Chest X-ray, AP view. Patient: 56 years old, sex M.
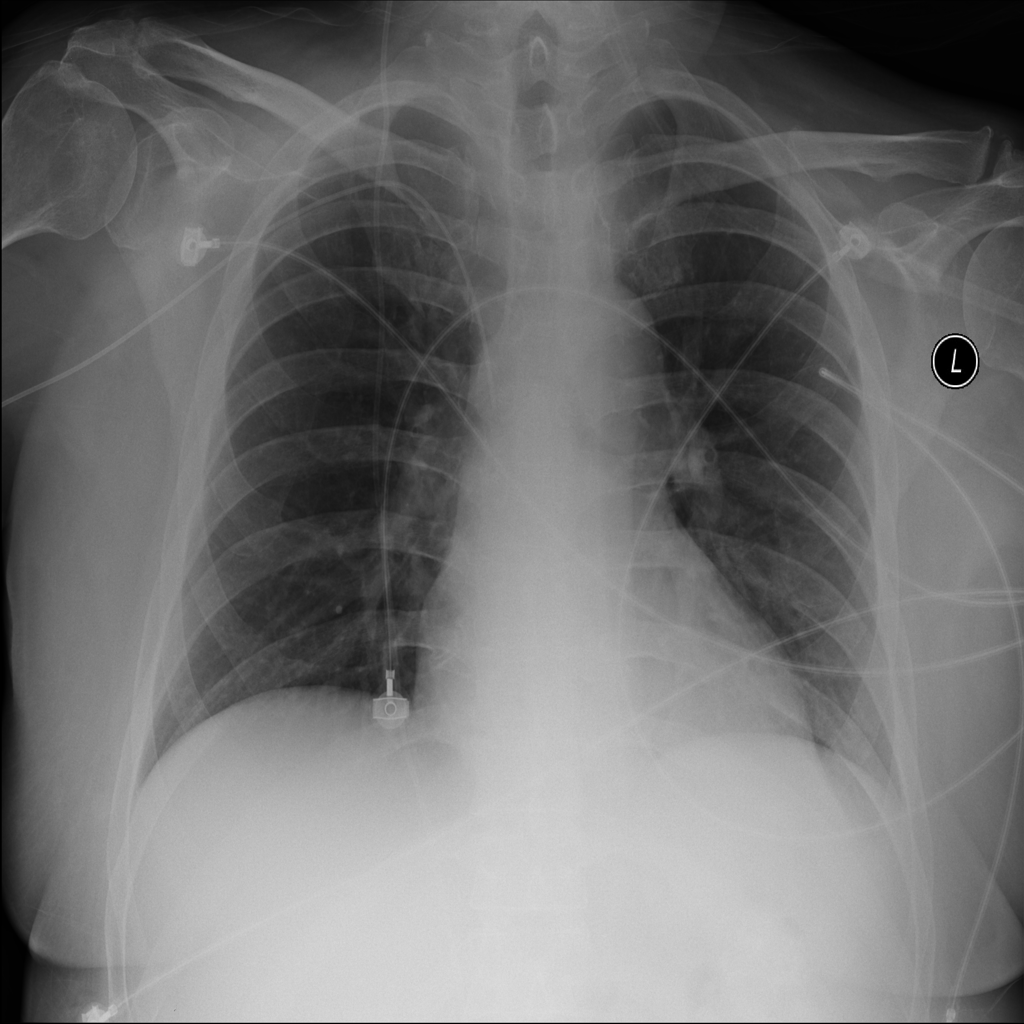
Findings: No Finding